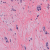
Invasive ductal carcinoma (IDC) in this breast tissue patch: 1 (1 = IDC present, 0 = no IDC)